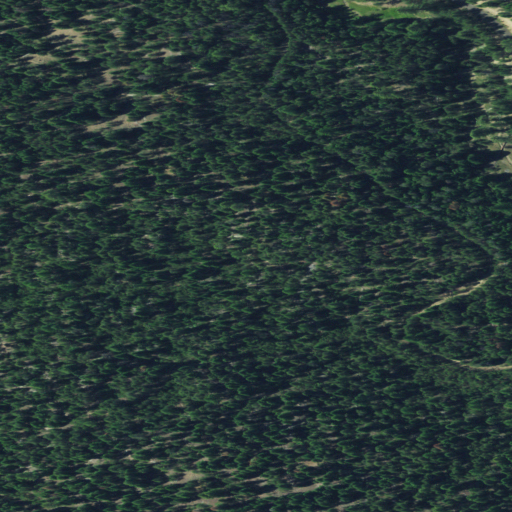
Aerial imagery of plain(s) in Oregon named Grasshopper Flat containing only evergreen forest